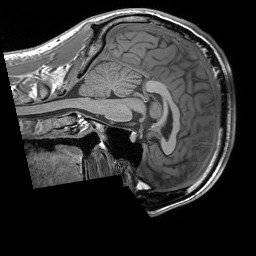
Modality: T1w
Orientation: sagittal
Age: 23
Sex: male
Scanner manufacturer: siemens
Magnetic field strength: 3 T
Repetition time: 1.9 s
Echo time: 0.00252 s